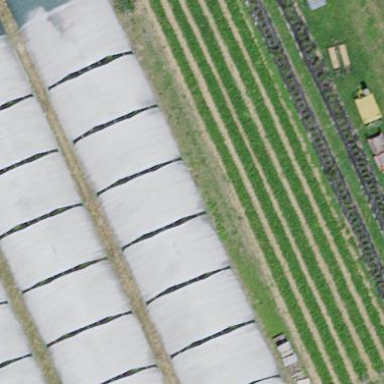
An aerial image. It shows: Greenhouse.